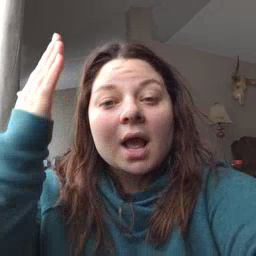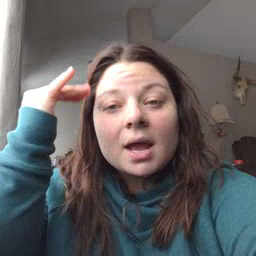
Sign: head